Question: In 'rrdtool' I am having a graph with multiple lines, and using different colors (or dashed lines) is not very convenient to distinguish the different time-series.
Is it possible to display the line labels/names near or at the end of the lines in 'rrdtool' and not in the legend? I want to get something like this:

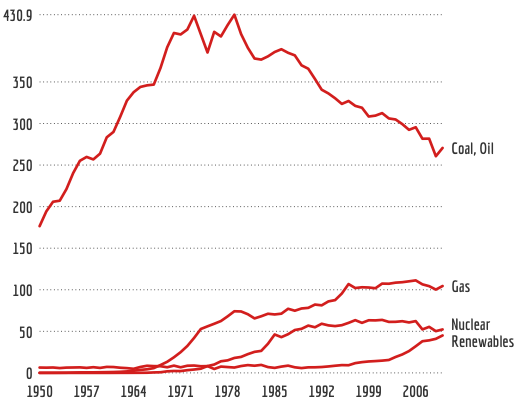
Answer: The short answer is no, it is not possible. The RRDTool library does not contain this feature.
The longer answer is that, if you really need this, there is a way to sort of achieve it programmatically. You would need to generate the graph (without labels) and store it into an image file. Then, use something like the GD library to modify the image yourself and add the labels -- you can work out where to add the labels by combining the size data you get on generating the graph (this gives the coordinates of the graph area and the Y-axis) with a second call to RRDTool to get the 'last' values of the variables (to identify where to locate the labels vertically). This may be too much work, though.
It may be that a different graphing tool is more appropriate for your needs? You can always use RRDTool to hold the data, then extract it with a 'fetch' or 'xport' call, and pass this to a different graphing function to be rendered.